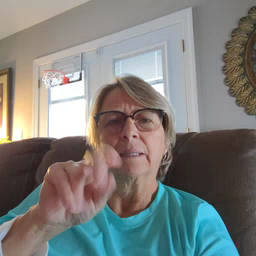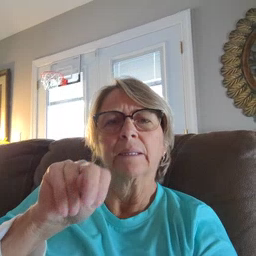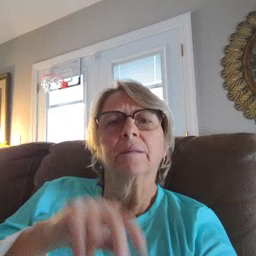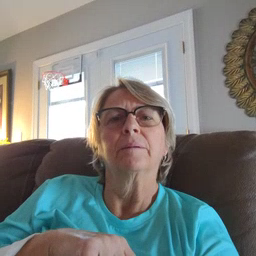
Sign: mitten